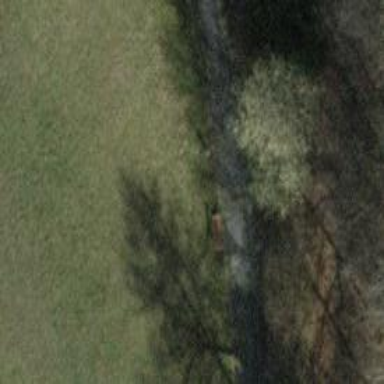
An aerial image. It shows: Brown bench in the vicinity.